Question: I need to compress a jpeg file, and the compression rate must be dynamic, set by a track bar. I'm using C#, Windows Forms. I think variable jpgcompression just needs to be of type "Encoder" or something like that, but am unsure of how to do this. Keep getting: "Para meter is not valid" error message when using type string or integer. My code is below:
'''
public void resizeImage(Image newImg, int width, int height, string filePath, int jpgCompression)
{
Image newImage = new Bitmap(newImg, width, height);
ImageCodecInfo jgpEncoder = GetEncoder(ImageFormat.Jpeg);
var jpgcompression = jpgCompression.ToString() + "L";
System.Drawing.Imaging.Encoder myEncoder = System.Drawing.Imaging.Encoder.Quality;
EncoderParameters myEncoderParameters = new EncoderParameters(1);
EncoderParameter myEncoderParameter = new EncoderParameter(myEncoder, jpgcompression);
myEncoderParameters.Param[0] = myEncoderParameter;
newImage.Save(filePath, jgpEncoder, myEncoderParameters);
}
private ImageCodecInfo GetEncoder(ImageFormat format)
{
ImageCodecInfo[] codecs = ImageCodecInfo.GetImageDecoders();
foreach (ImageCodecInfo codec in codecs)
{
if (codec.FormatID == format.Guid)
{
return codec;
}
}
return null;
}
'''

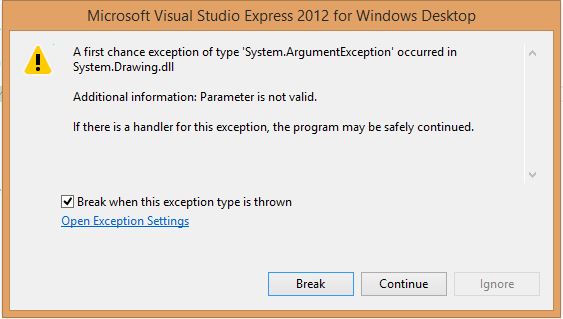
Answer: Pass the value as a long and check to make sure you're passing a value between 0 (max compression) and 100 (max quality, no compression).
If you are, check the exception to make sure that it's the encoderparam that has the issue.